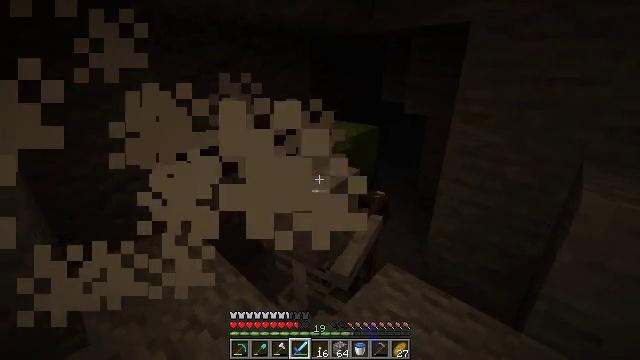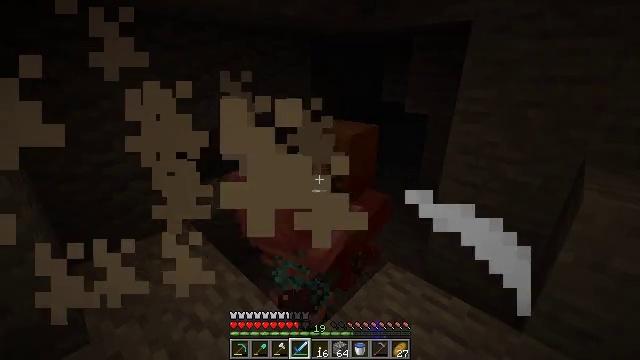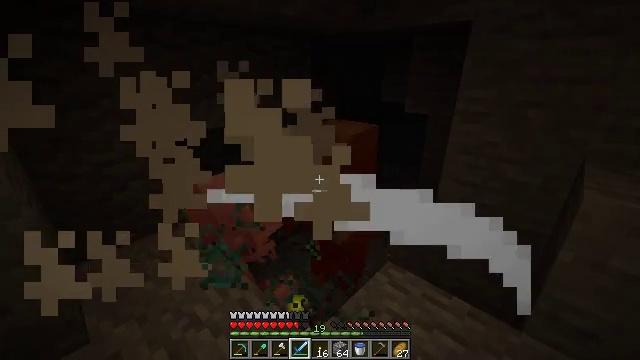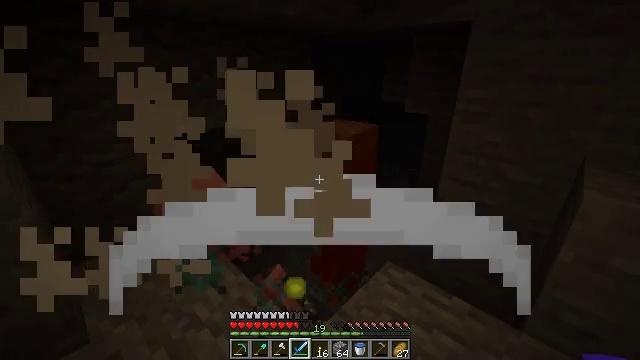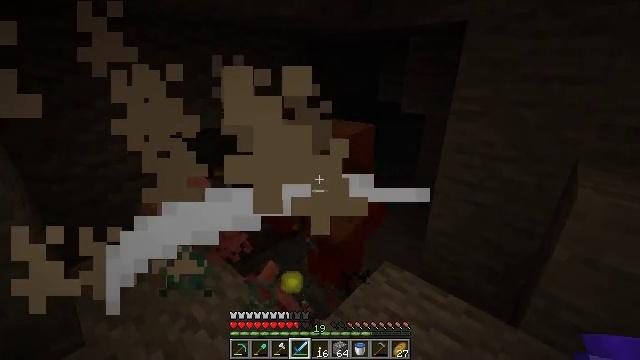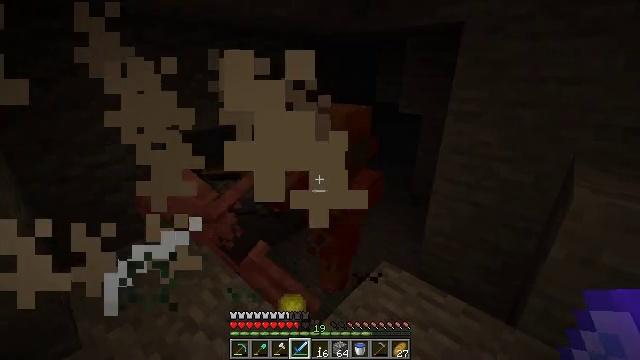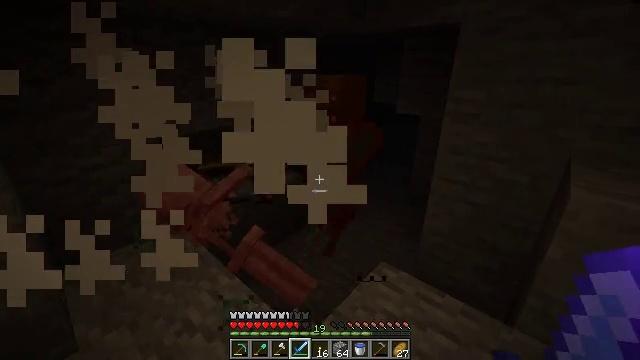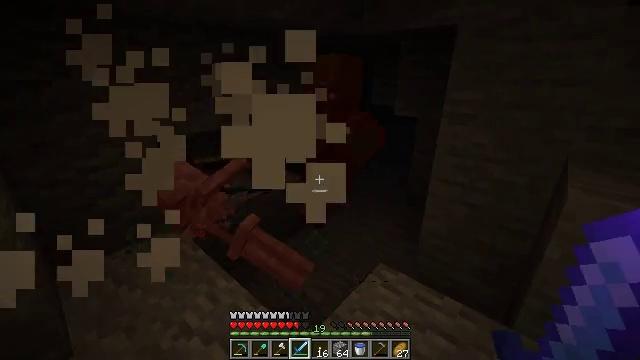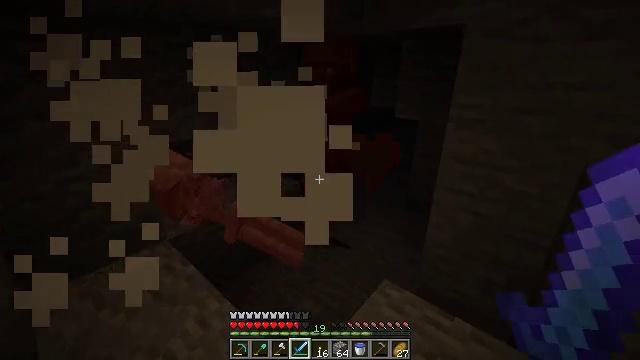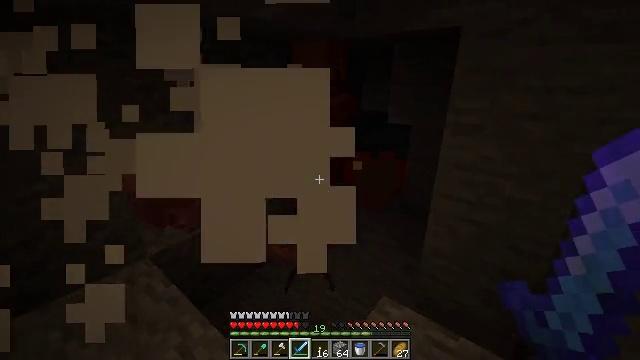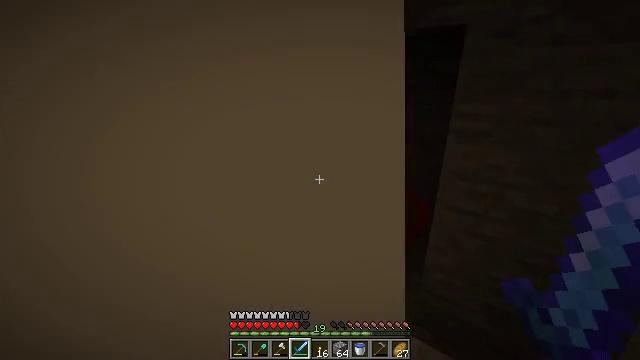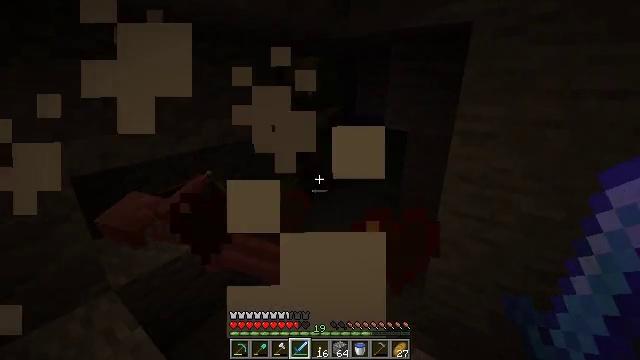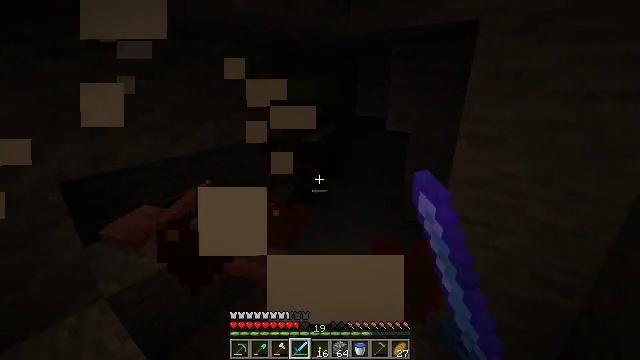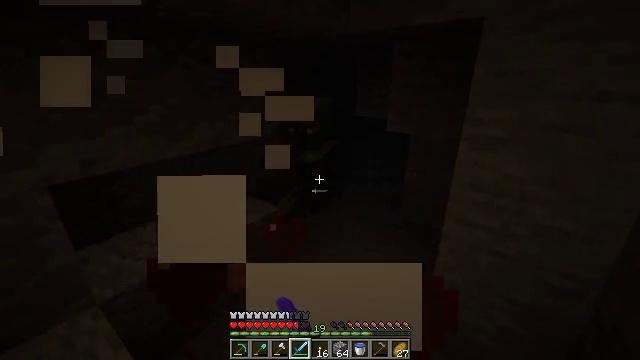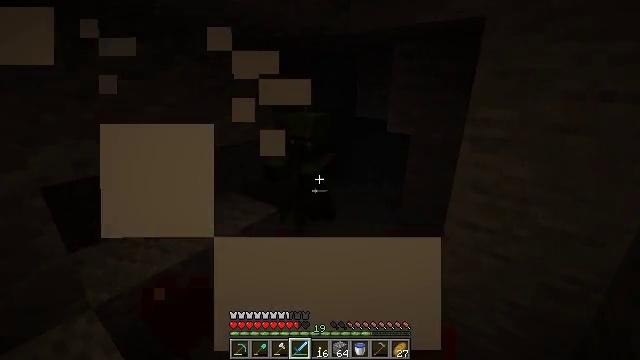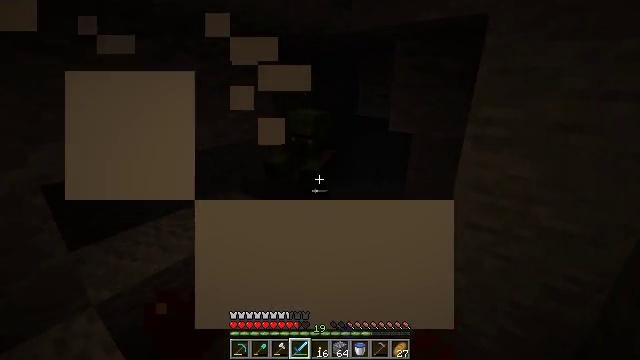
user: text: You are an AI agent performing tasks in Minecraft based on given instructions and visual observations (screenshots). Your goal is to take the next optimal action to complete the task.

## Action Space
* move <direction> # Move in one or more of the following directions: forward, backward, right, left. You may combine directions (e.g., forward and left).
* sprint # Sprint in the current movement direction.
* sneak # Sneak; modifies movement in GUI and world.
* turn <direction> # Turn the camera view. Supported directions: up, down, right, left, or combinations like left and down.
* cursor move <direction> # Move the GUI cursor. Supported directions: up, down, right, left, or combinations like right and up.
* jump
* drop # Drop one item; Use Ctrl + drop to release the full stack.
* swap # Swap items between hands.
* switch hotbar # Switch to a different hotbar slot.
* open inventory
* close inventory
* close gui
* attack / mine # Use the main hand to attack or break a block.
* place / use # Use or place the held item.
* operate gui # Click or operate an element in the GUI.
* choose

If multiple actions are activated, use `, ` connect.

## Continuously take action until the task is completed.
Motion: motion action
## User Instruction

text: Combat the zombie villager.
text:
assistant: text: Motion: no_op
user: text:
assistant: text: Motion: no_op
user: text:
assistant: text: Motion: no_op
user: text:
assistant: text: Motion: no_op
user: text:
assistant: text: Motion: no_op
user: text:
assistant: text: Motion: no_op
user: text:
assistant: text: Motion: move forward
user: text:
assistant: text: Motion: move forward
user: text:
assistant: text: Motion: move forward, turn right
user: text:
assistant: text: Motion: move forward, turn right
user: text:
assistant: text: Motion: attack / mine
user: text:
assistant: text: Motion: attack / mine
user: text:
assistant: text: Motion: attack / mine
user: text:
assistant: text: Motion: no_op
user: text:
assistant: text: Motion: no_op
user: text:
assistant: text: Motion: no_op
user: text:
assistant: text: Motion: no_op
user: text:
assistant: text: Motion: move back
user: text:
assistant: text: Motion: move back
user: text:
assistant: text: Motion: move back
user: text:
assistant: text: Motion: move back
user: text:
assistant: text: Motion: no_op
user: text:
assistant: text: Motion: no_op
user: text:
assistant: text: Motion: no_op
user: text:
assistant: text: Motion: no_op
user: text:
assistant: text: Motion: no_op
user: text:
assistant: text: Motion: no_op
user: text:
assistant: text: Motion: no_op
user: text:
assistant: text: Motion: no_op
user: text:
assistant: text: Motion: no_op